Interaction volume radius: 5 \u00c5
Interaction volume height: 40 \u00c5
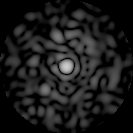
Disorder parameter: 0.8179